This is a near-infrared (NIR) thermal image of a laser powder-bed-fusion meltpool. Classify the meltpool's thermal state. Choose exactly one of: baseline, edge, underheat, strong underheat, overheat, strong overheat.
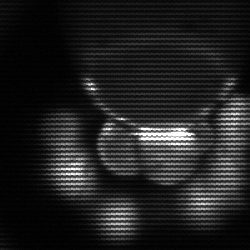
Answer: edge